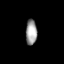
Tissue: lung
Cell type: Endothelial cells
Senescence score: 0.7144
Nuclear area (px): 280
Mean DAPI intensity: 157.018